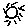
Label: sun